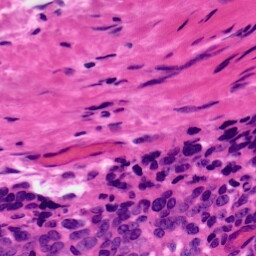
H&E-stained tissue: Ovarian